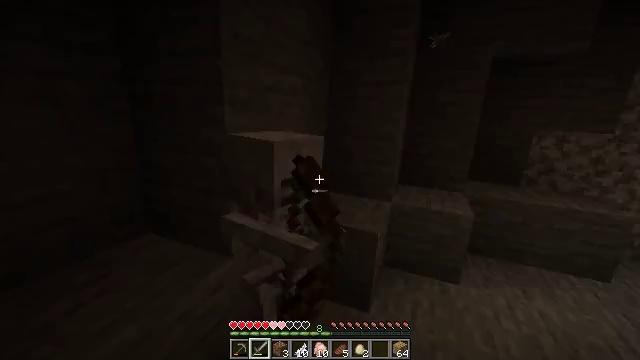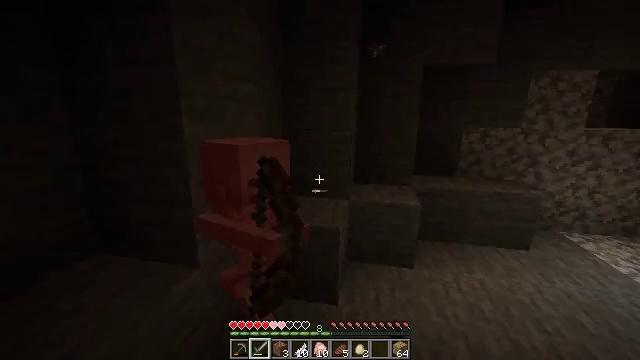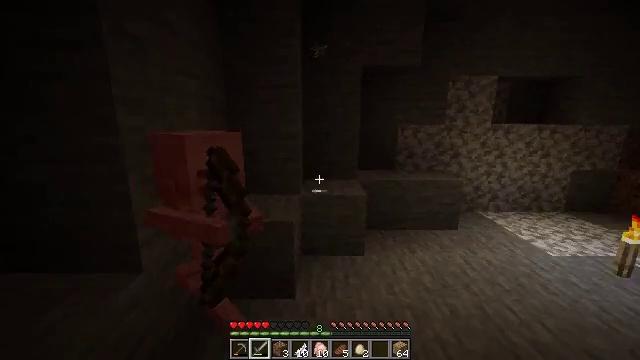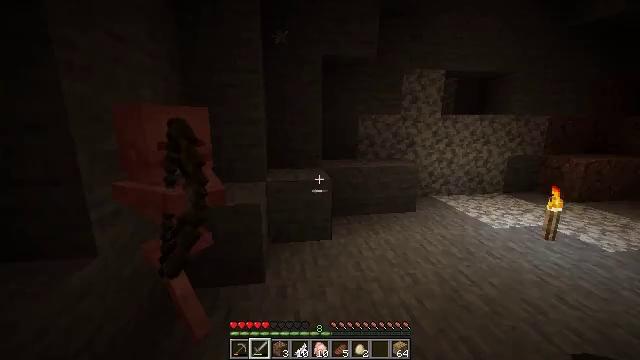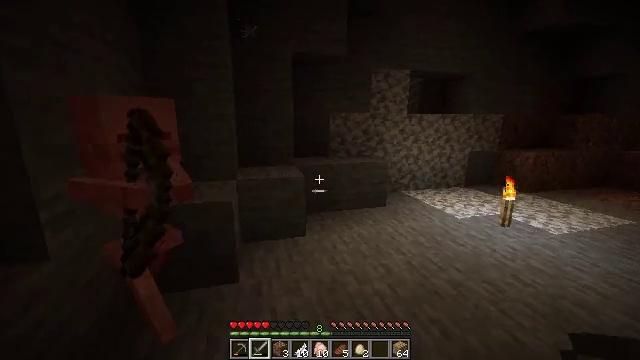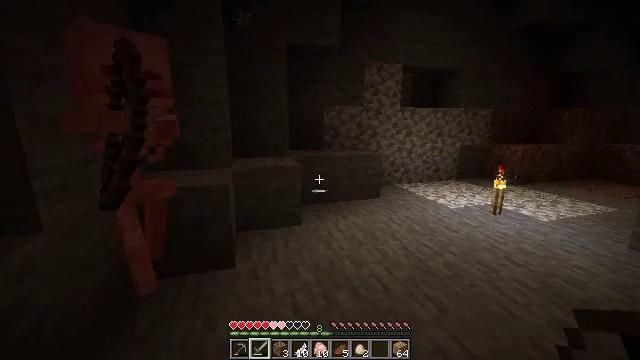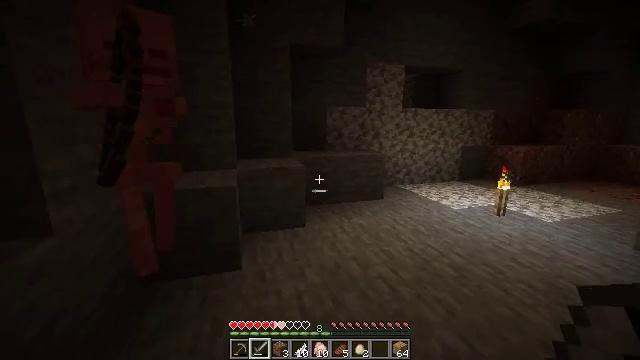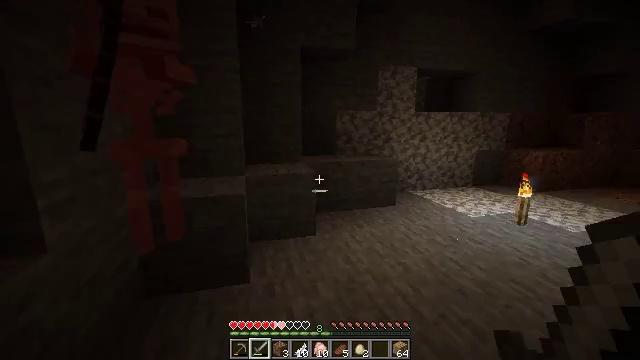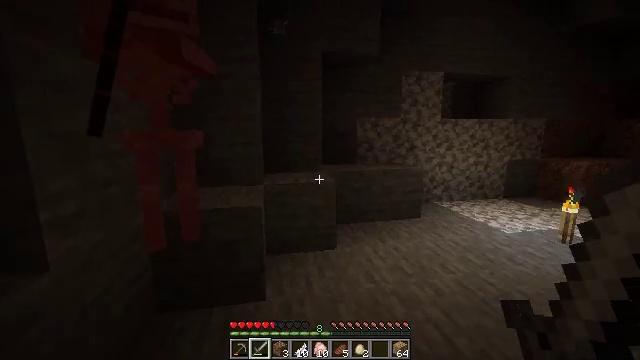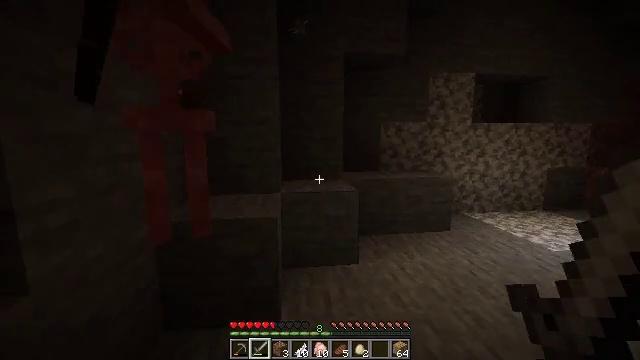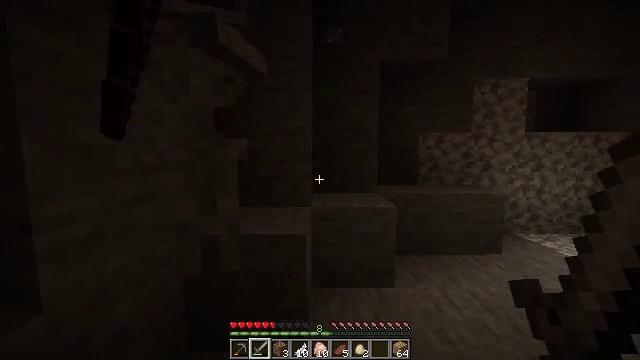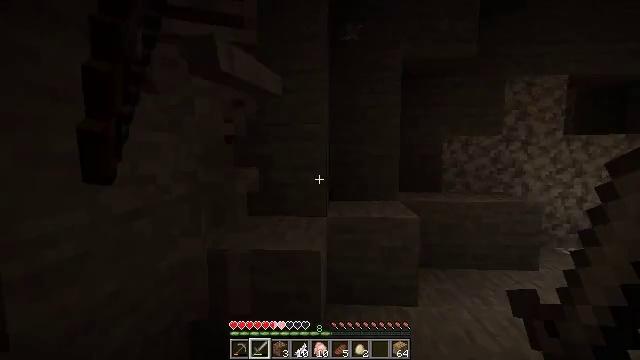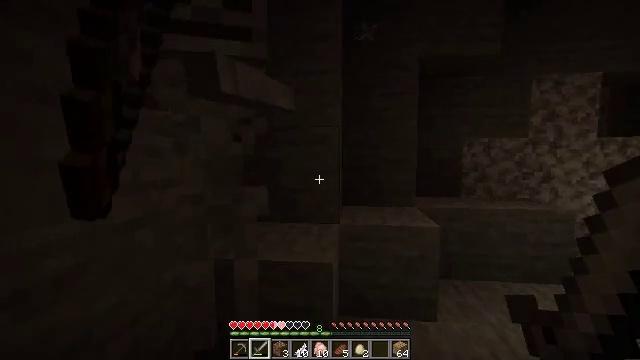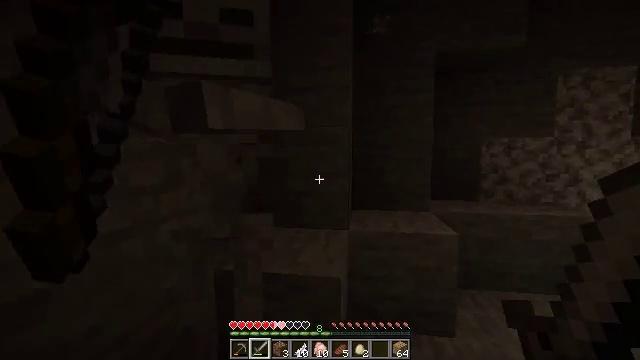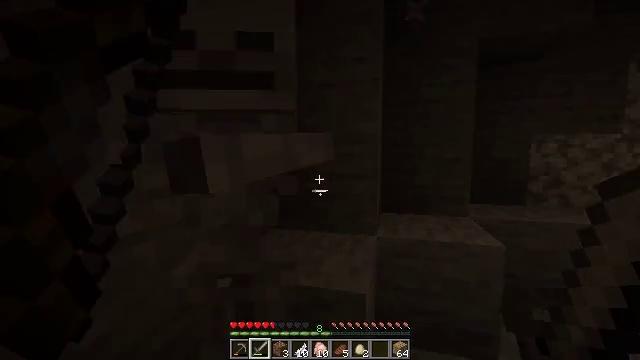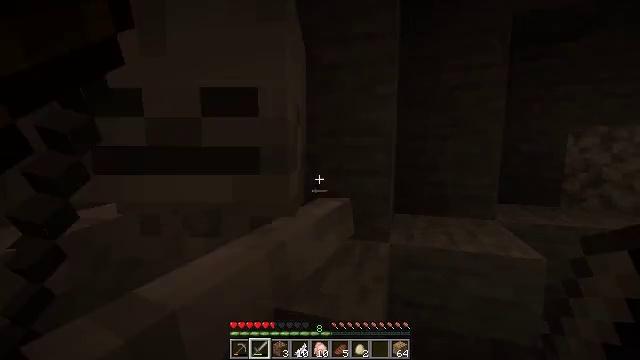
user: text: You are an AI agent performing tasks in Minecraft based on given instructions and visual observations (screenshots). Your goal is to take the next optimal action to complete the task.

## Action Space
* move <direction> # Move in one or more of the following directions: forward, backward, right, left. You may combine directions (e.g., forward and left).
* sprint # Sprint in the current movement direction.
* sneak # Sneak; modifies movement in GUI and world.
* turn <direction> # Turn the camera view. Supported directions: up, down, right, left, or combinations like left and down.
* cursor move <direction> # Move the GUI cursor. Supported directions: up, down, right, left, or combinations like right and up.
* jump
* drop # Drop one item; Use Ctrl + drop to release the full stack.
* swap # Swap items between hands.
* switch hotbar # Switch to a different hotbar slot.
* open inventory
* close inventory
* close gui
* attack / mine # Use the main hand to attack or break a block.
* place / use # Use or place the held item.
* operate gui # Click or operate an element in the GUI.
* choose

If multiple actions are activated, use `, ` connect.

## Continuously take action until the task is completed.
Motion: motion action
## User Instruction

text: Fight a skeleton.
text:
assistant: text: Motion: move left, turn right and up
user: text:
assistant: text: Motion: move left, turn right
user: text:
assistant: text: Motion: move left, turn right
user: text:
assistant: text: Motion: move forward and move left, turn right
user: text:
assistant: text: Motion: move forward and move left, turn right
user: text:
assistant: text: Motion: move forward
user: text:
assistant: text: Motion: move forward, turn left
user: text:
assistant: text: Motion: move forward, turn left and up
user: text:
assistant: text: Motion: move forward, turn left and up
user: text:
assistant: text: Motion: move forward, turn left and up
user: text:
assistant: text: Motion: move forward, turn left
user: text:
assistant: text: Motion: move forward, turn left
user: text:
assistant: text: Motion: move forward, turn left
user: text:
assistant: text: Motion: move forward, turn left
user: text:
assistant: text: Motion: move forward, turn left and down, attack / mine
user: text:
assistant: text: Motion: move forward, turn left, attack / mine
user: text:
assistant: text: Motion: turn left and down, attack / mine
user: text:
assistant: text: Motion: turn left and down
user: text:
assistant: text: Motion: turn left
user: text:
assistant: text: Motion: no_op